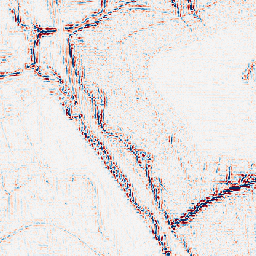
Category: wavelet
Decomposition family: wavelet_dwt
Decomposition parameters: wavelet: db2
level: 2
Upsampling method: quartic
Upsampling parameters: scale: 4
Upsampling scale: 4